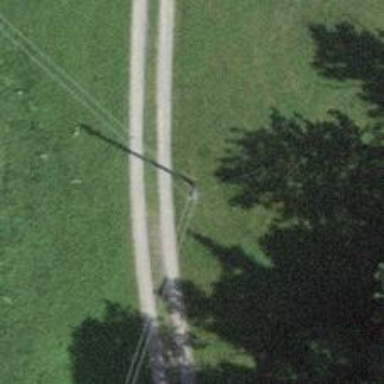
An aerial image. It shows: Utility pole as the man-made structure.